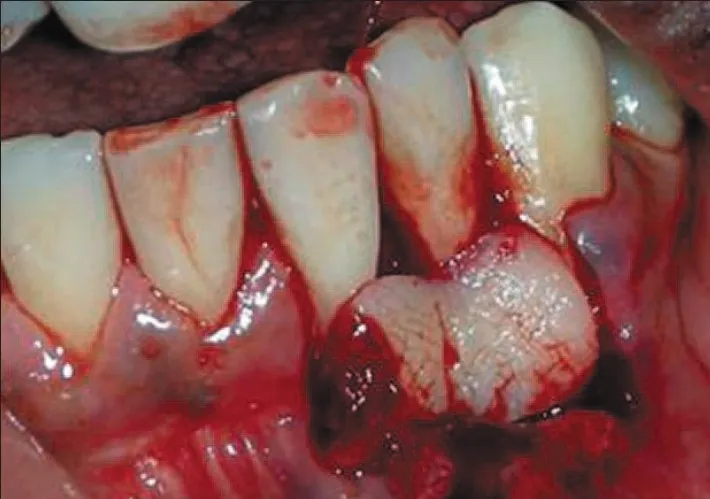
Platelet-rich-fibrin membrane placed.
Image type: medical_photograph (other_medical_photograph)